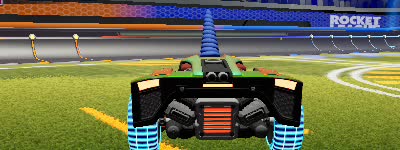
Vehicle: breakout